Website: macys
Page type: customer-info-address
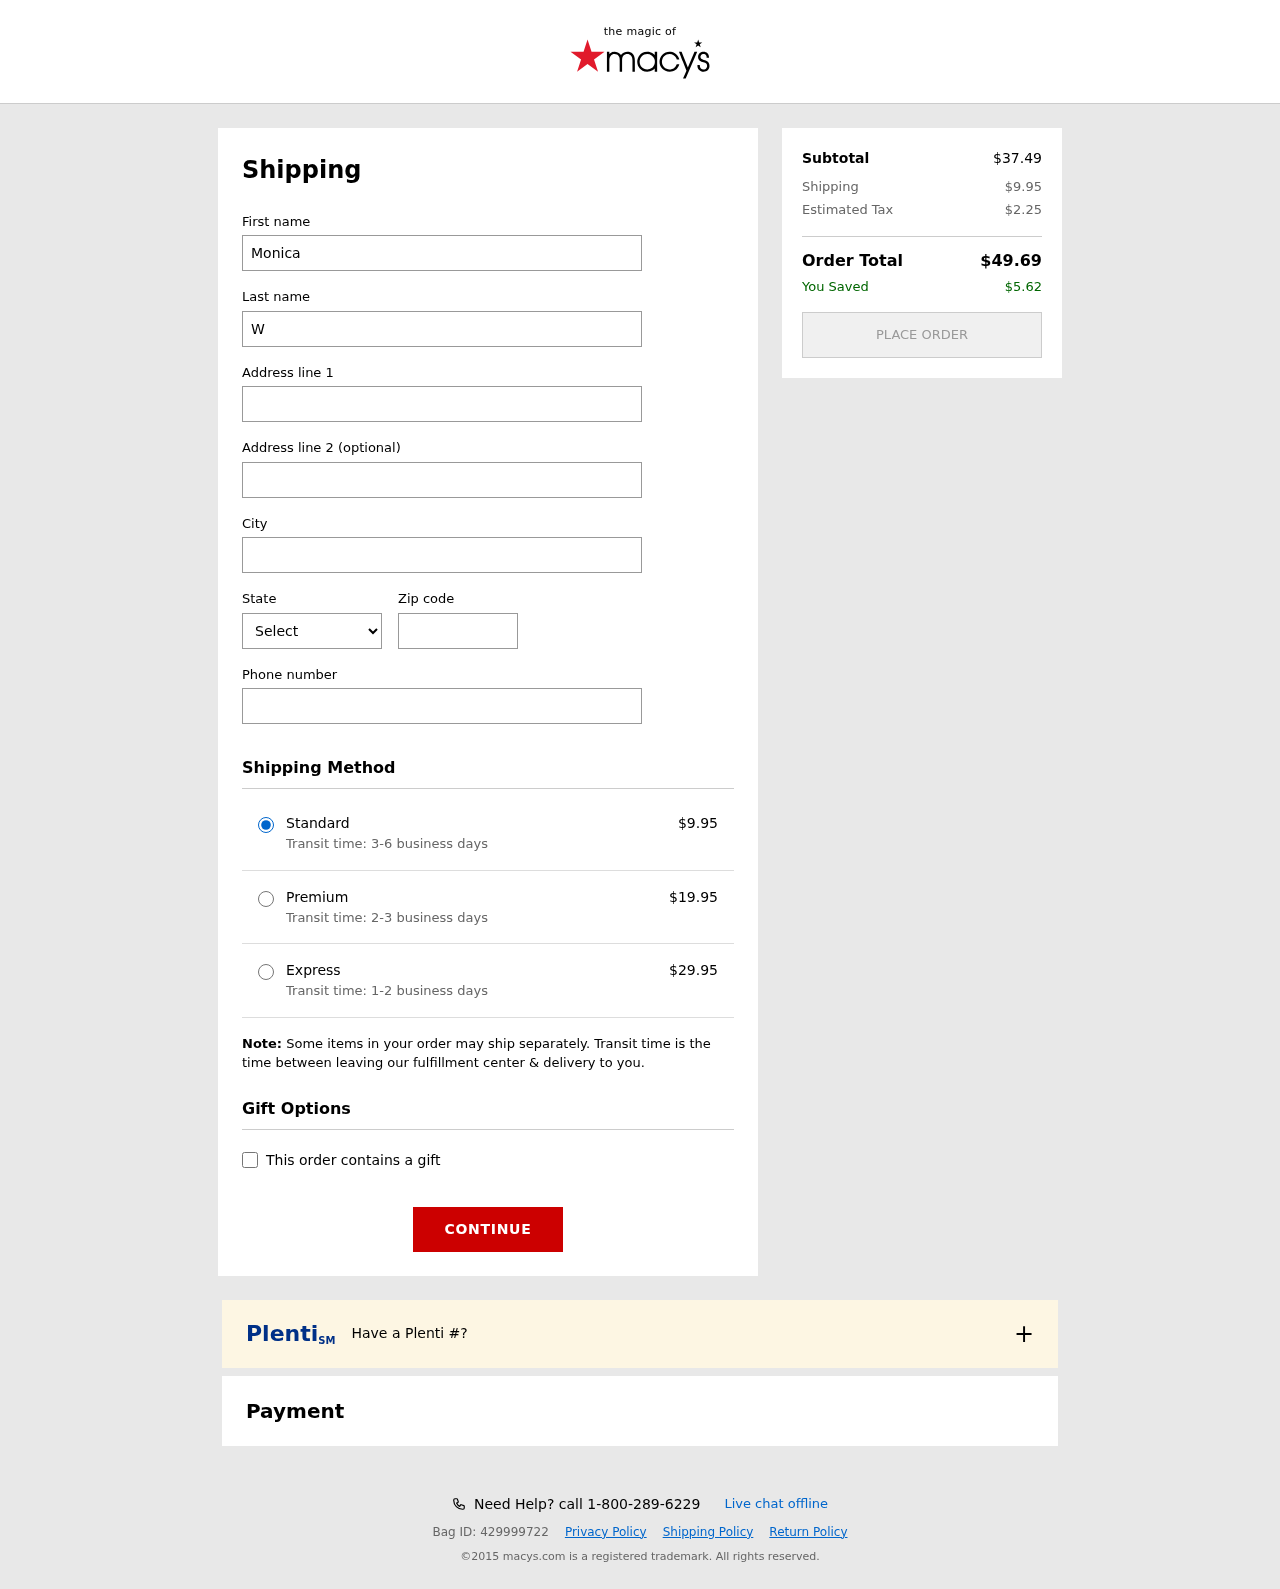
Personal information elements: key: PII_CITY
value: Richardland
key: PII_FIRSTNAME
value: Monica
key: PII_LASTNAME
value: White
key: PII_PHONE
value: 3849790006
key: PII_POSTCODE
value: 60361
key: PII_STATE_ABBR
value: TN
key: PII_STREET
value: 028 Yang Branch
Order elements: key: ORDER_SHIPPING_COST
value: $9.95
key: ORDER_SHIPPING_COST_PREMIUM
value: $19.95
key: ORDER_SHIPPING_COST_EXPRESS
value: $29.95
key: ORDER_SUBTOTAL
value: $37.49
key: ORDER_TAX
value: $2.25
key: ORDER_TOTAL
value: $49.69
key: ORDER_SAVINGS
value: $5.62